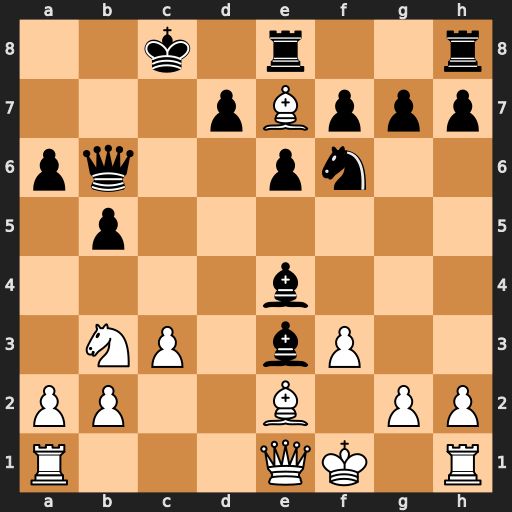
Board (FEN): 2k1r2r/3pBppp/pq2pn2/1p6/4b3/1NP1bP2/PP2B1PP/R3QK1R
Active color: w
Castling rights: -
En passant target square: -
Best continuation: Bxf6 gxf6 fxe4